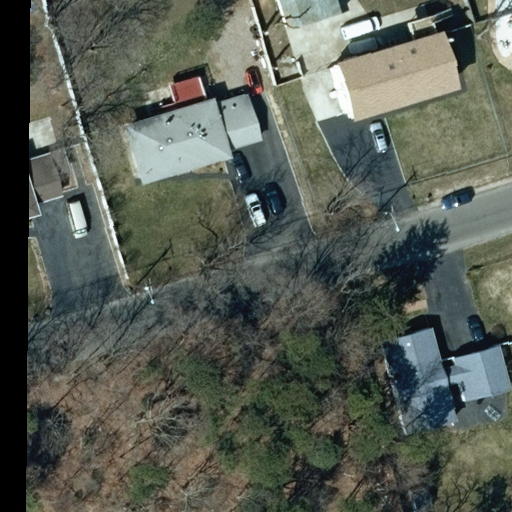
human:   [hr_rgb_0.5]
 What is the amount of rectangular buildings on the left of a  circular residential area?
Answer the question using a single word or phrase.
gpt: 0

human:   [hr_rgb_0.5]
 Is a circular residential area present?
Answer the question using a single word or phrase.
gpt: no

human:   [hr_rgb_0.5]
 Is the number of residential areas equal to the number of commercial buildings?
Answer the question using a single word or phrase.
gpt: no

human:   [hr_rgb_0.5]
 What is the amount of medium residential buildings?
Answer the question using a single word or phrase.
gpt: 5

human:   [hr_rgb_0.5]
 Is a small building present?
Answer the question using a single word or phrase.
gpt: yes

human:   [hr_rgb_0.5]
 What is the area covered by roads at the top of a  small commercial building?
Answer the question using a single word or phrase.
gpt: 0m2

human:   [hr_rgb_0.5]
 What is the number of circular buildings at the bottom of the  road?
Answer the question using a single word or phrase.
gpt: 0

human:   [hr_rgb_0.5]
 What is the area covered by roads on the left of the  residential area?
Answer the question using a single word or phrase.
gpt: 0m2

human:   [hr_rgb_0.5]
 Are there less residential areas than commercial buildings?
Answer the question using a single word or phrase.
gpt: no

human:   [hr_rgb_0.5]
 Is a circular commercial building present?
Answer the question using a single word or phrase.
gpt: no

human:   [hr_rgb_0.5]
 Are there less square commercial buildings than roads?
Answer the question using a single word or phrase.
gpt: yes

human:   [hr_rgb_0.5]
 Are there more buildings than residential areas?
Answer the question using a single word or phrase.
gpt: yes

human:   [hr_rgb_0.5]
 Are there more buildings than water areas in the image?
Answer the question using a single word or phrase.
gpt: yes

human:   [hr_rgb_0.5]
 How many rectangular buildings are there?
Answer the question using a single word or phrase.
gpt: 5

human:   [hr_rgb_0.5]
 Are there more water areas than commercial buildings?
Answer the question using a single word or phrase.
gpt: no

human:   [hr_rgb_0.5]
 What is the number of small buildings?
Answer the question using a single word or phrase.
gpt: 3

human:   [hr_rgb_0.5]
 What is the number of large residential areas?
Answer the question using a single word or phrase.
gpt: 1

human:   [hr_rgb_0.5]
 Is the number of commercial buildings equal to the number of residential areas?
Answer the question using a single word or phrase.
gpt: no

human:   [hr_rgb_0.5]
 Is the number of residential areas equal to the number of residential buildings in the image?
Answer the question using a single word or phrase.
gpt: no

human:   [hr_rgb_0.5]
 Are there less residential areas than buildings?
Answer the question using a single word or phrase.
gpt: yes

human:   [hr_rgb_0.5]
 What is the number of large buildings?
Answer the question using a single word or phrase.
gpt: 0

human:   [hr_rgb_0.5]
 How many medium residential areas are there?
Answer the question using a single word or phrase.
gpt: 0

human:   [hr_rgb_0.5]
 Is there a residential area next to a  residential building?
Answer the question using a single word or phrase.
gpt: yes

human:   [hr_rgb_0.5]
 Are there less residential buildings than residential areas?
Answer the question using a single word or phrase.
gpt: no

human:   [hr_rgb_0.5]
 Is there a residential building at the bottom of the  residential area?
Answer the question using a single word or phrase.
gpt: no

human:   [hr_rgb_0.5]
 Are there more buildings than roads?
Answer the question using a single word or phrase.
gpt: yes

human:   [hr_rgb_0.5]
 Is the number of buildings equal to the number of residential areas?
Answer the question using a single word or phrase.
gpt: no

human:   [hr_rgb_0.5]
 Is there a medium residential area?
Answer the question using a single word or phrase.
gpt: no

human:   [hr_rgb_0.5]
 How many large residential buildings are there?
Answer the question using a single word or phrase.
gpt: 0

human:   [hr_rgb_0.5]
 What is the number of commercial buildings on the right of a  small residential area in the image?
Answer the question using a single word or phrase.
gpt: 0

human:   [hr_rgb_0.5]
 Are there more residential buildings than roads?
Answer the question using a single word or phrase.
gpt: yes

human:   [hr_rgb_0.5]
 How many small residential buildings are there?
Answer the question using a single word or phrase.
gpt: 1

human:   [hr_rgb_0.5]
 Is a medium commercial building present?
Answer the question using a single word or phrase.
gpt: no

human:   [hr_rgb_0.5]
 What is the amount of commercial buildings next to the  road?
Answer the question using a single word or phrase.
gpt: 0

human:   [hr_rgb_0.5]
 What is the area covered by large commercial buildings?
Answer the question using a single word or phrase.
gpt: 0m2

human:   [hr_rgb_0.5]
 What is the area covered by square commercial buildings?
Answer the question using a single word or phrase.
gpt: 0m2